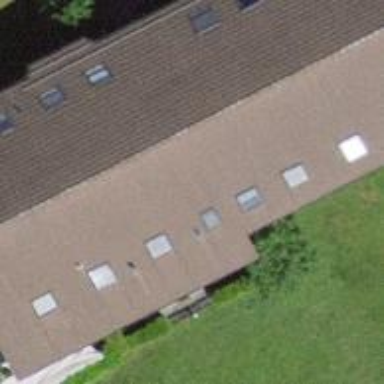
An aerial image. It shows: Apartment building with half-hipped roof made of roof tiles.